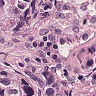
Metastatic tissue present: yes